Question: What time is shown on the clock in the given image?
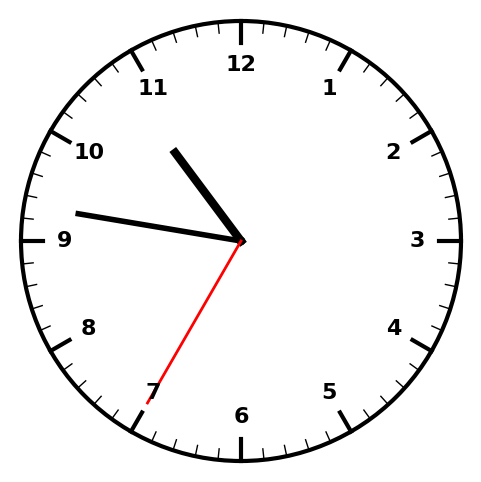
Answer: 10:46:35